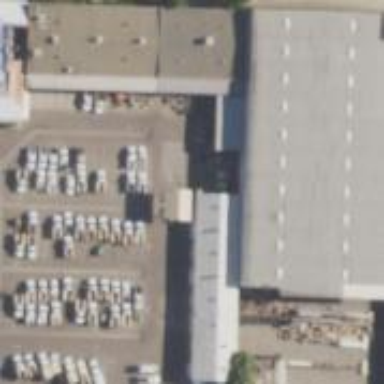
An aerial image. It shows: Industrial building.